Field crop: tomato
Growth stage: 1
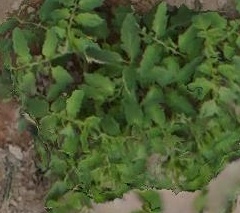
Species: tomato